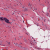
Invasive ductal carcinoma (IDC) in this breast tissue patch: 1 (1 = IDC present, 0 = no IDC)